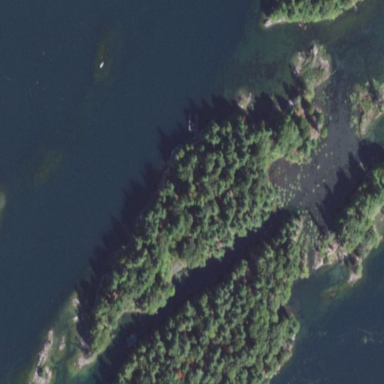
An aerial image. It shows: Islet surrounded by woodland.